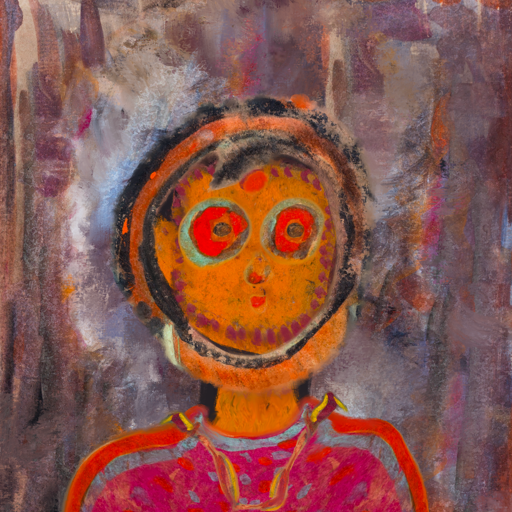
Background: Hypocrite, Head And Neck Front: Doll, Face Front: Sisters, Bust: Sisters, Hair Front: Childish, Head Accessory: Blank, Second Necklace: Gypsy_Mother_1, Necklace: Blank, Baby: Blank